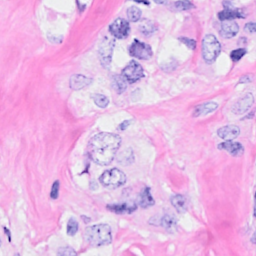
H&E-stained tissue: Breast